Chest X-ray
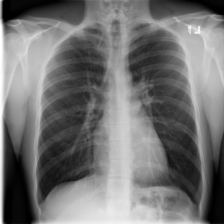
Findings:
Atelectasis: negative
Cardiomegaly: negative
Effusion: negative
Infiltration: negative
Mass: negative
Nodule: negative
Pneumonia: negative
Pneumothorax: negative
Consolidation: negative
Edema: negative
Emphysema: negative
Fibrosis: negative
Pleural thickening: negative
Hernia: negative